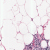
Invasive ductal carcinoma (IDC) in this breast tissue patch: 0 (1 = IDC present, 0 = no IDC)